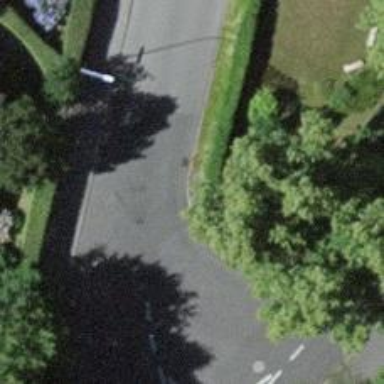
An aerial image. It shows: Kerb serving as barrier.